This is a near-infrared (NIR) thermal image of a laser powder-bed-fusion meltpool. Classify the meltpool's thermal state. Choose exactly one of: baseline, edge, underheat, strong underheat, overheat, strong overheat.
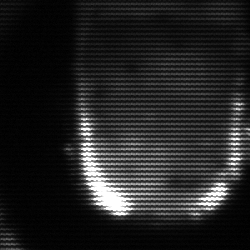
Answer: baseline